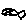
Label: fish